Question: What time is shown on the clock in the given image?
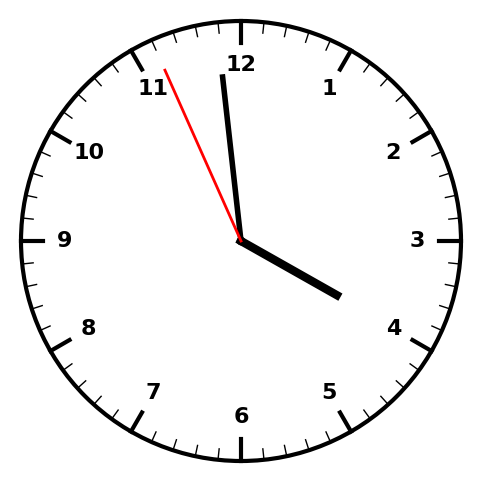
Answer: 03:58:56